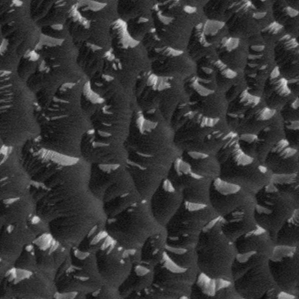
Label: frost